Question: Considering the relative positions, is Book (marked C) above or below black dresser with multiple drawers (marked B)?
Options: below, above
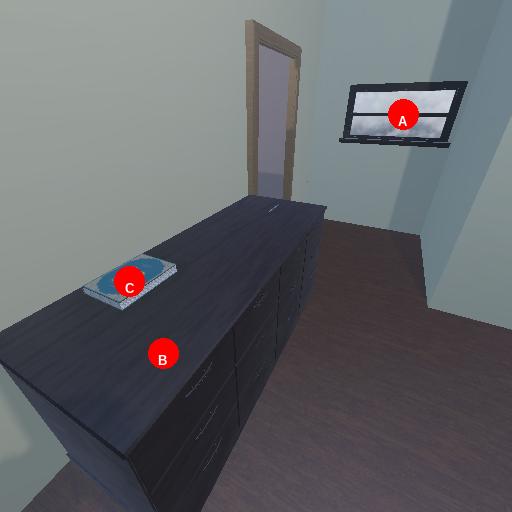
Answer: below